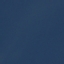
Label: SeaLake